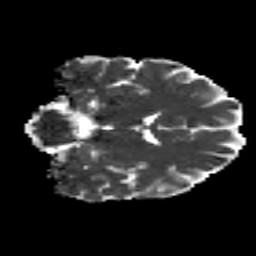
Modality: MD
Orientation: coronal
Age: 33
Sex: female
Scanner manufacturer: siemens
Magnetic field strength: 3 T
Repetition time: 8.8 s
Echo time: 0.085 s